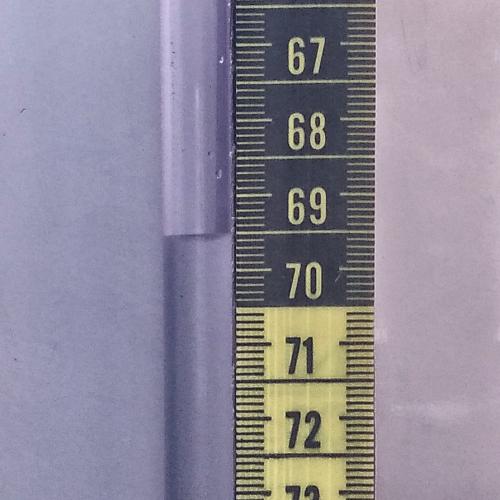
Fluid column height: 69.5 cm